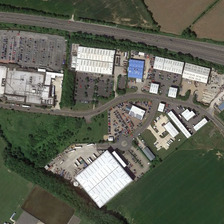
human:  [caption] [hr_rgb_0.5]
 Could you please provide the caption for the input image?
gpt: some buildings with parking lots are surrounded by green trees in an industrial area .

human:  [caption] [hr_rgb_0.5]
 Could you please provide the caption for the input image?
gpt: some buildings with parking lots are surrounded by green trees in an industrial area .

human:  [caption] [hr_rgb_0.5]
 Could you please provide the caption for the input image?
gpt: some buildings with parking lots are surrounded by green trees in an industrial area .

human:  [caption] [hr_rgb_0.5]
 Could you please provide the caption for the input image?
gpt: some buildings with parking lots are surrounded by green trees in an industrial area .

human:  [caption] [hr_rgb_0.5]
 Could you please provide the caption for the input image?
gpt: some buildings with parking lots are surrounded by green trees in an industrial area .